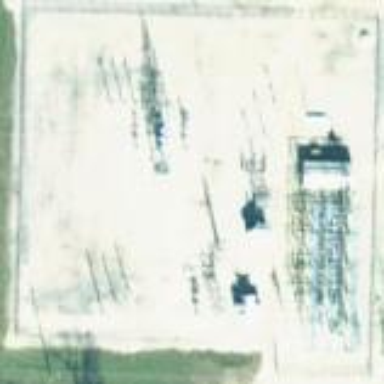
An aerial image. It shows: Outdoor distribution substation.